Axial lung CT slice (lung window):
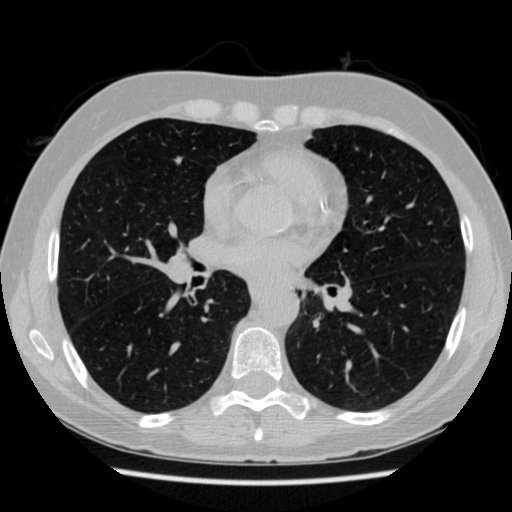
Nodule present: no